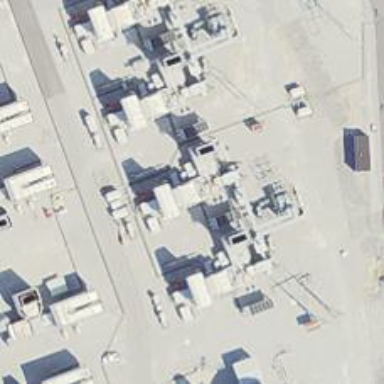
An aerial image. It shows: Gas turbine generator.